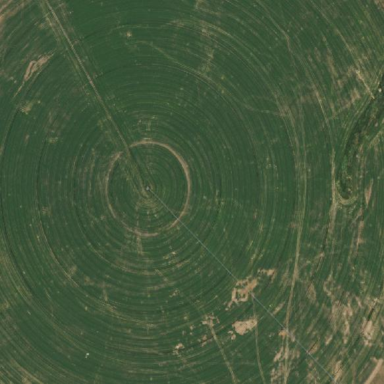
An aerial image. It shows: Farmland with pivot irrigation system.